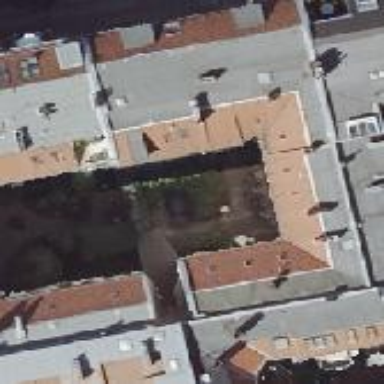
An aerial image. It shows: Building with apartments featuring unique double saltbox roof shape.